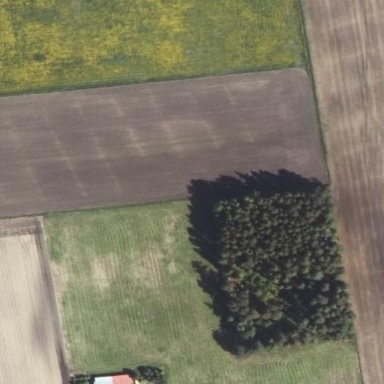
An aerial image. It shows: Beautiful woodland area.